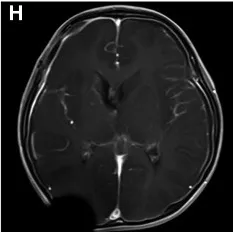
MRI 4 weeks after transfrontal-temporal craniotomy. Suggested that the tumour was completely resected without signs of recurrence.
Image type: radiology (mri)